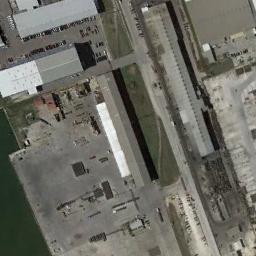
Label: industrial_area